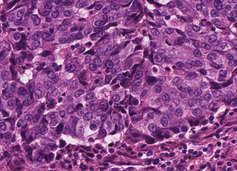
Tumor epithelial tissue: yes
Tumor-associated stroma tissue: yes
Normal tissue: no